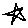
Label: star